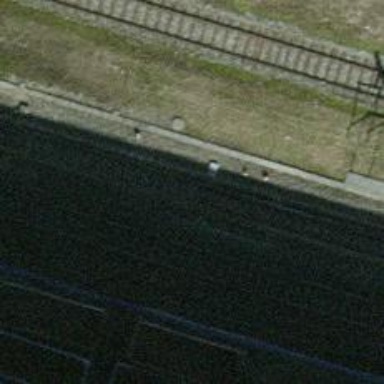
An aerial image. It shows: Single railway track with electrification through contact line.